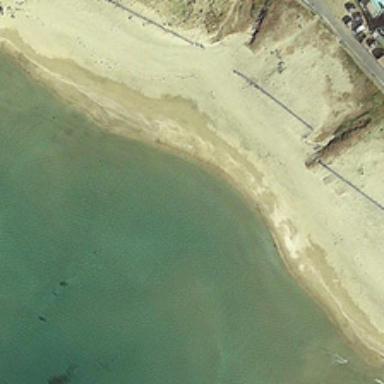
Yellow beach is near a piece of blue ocean and a road .